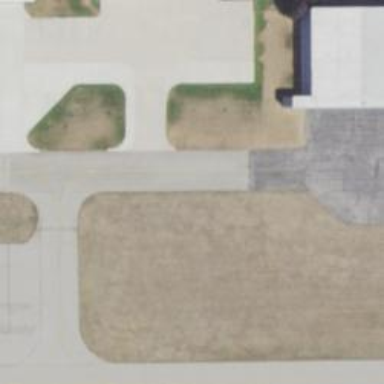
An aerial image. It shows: View of taxiway at the airport.